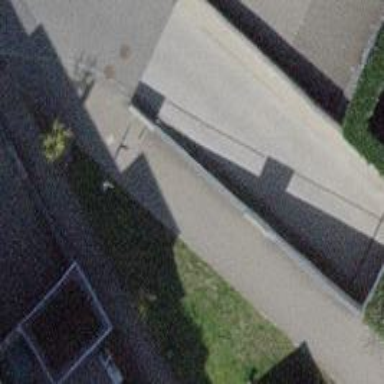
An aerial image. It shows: Lift gate barrier.